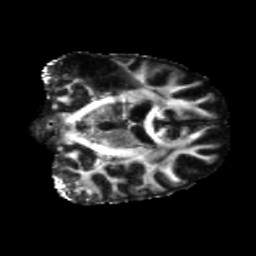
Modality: FA
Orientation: coronal
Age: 47
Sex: male
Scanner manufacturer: siemens
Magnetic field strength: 3 T
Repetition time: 5.25 s
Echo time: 0.08 s